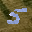
Label: 5